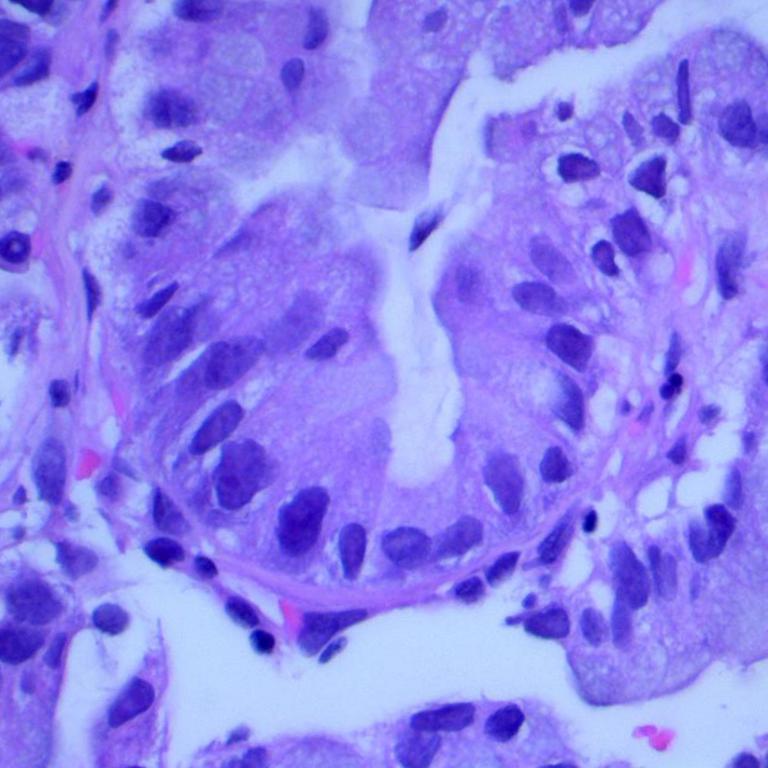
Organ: lung
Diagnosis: adenocarcinomas